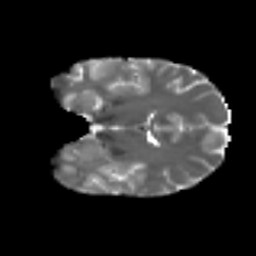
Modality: T2w
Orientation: coronal
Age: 27
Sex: female
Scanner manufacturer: ge
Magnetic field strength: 3 T
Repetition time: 7.8 s
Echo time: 0.0606 s